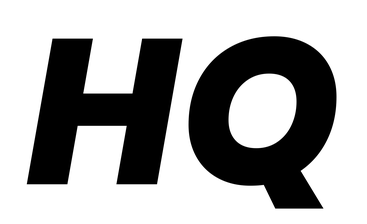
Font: Poppins-ExtraBoldItalic